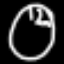
Label: clock